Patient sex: M
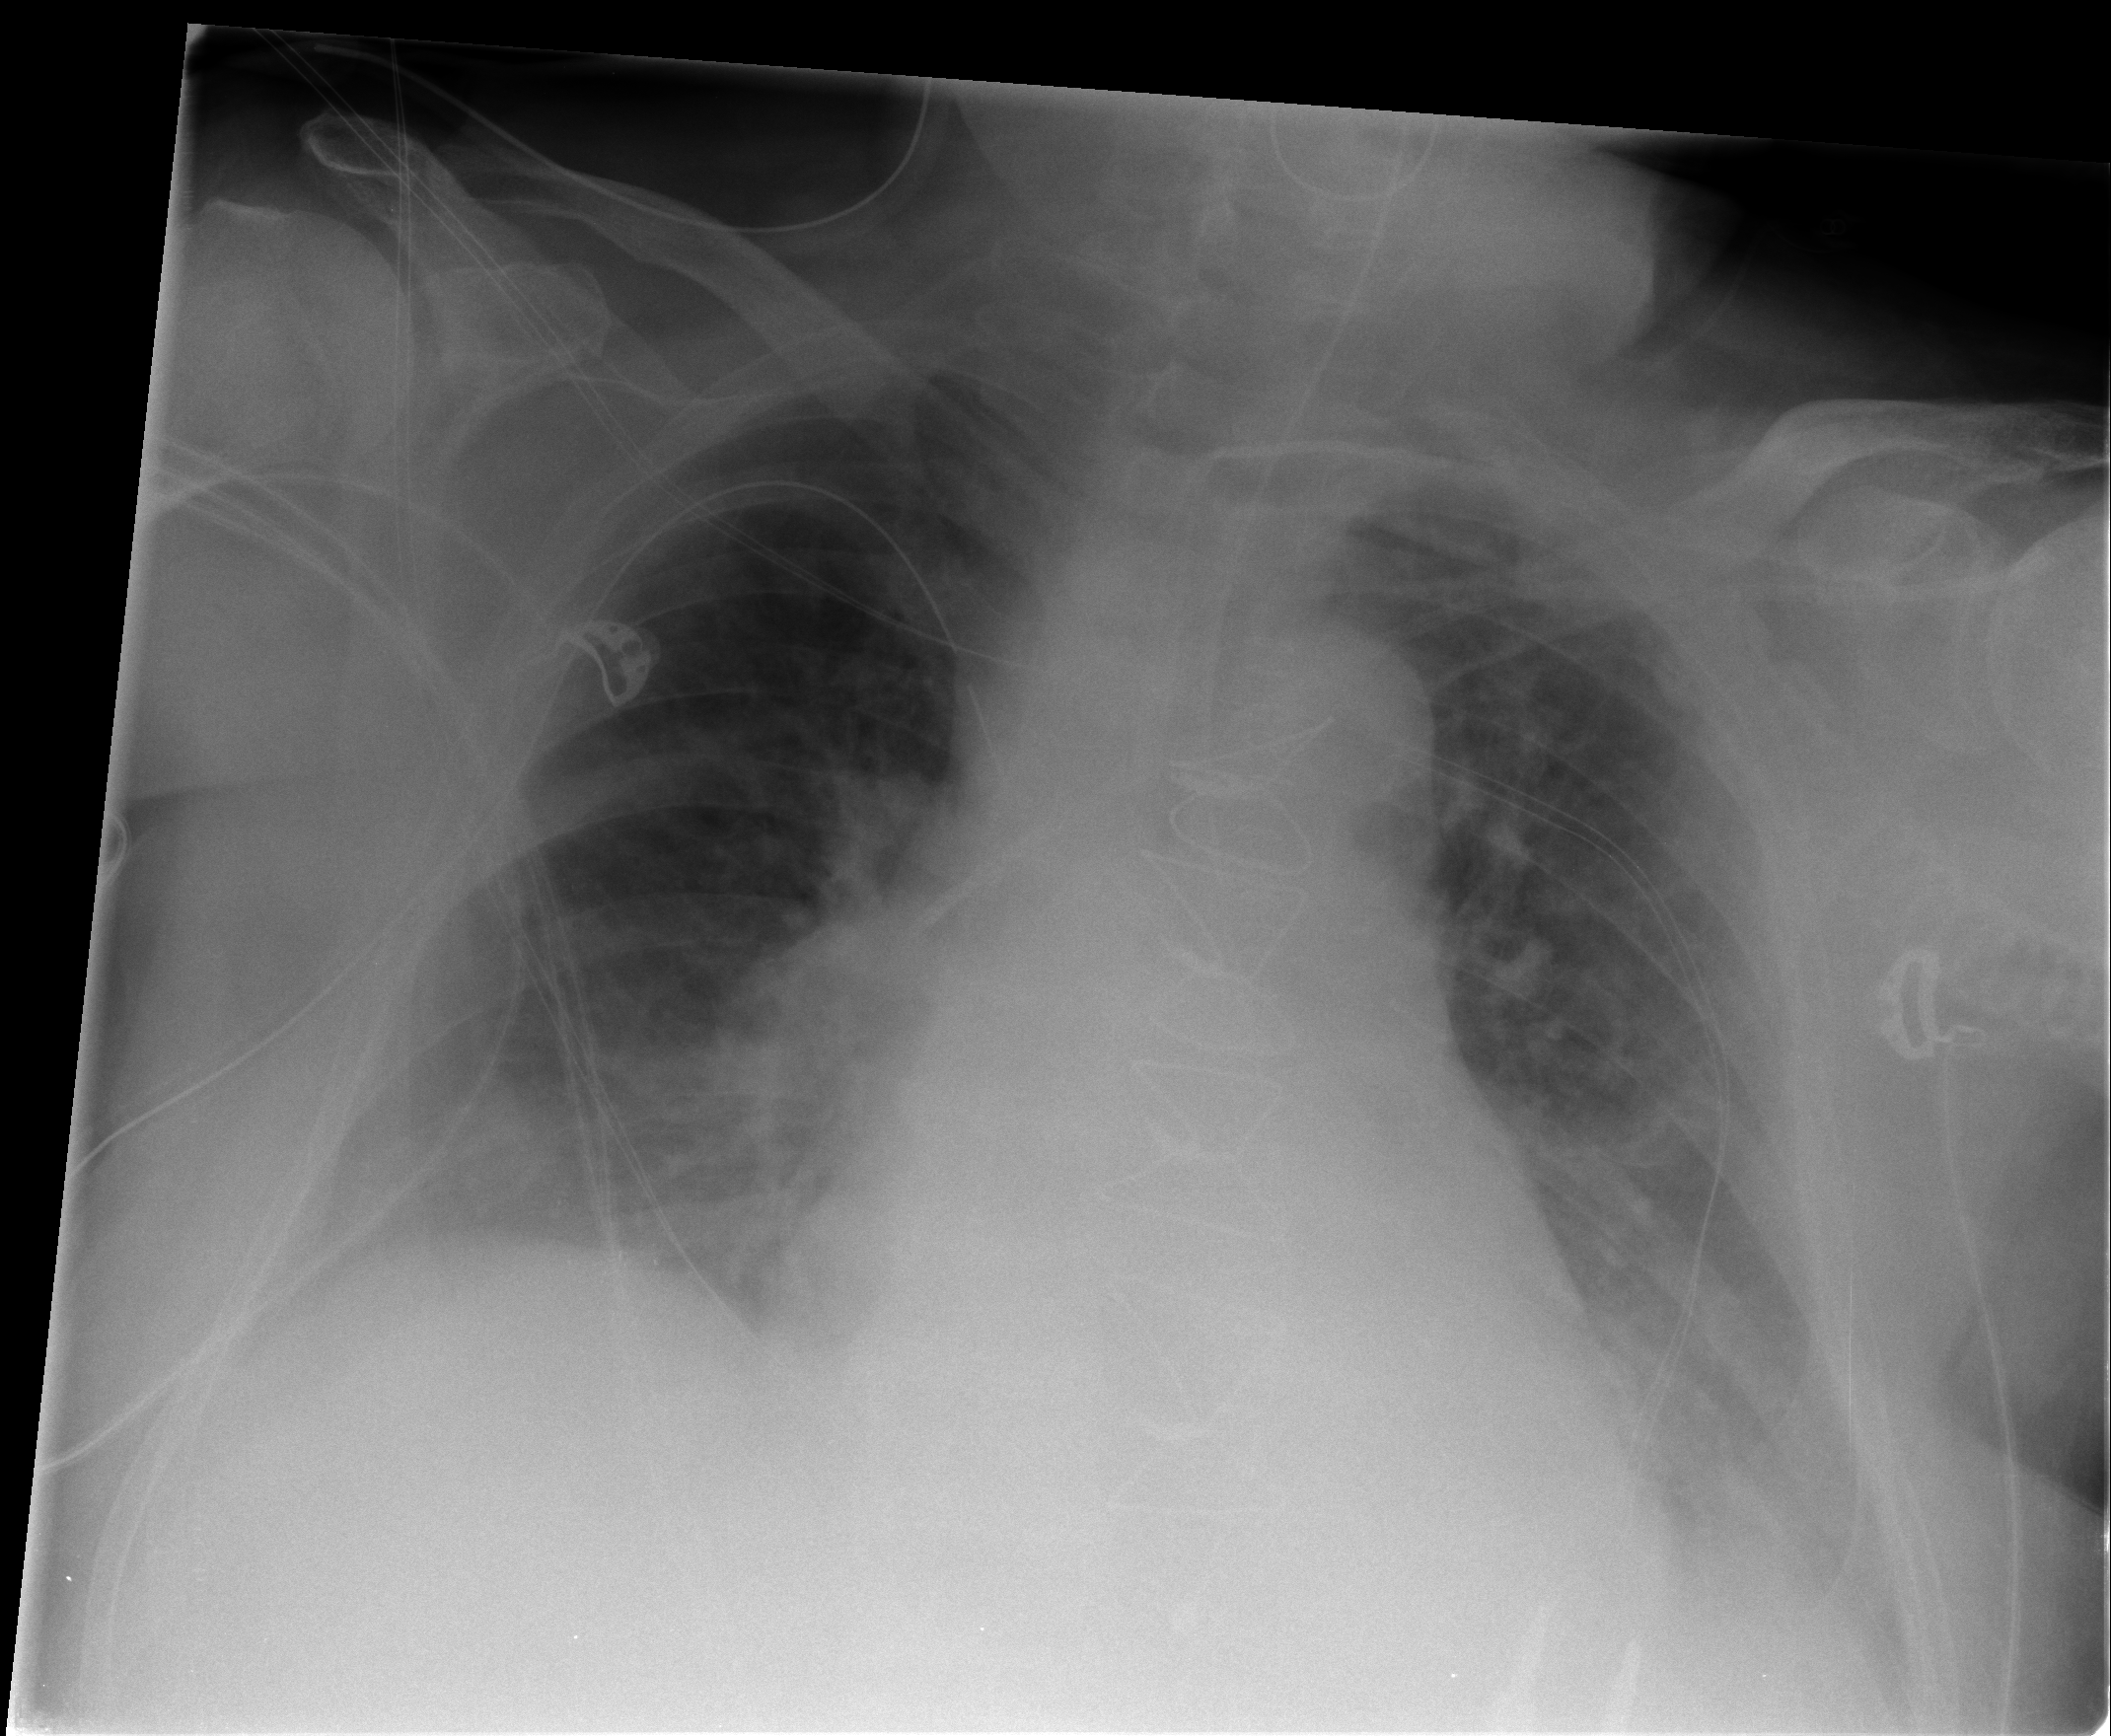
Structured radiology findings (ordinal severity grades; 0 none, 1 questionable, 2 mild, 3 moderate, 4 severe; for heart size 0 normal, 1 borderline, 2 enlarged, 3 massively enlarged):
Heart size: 2
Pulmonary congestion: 2
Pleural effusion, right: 1
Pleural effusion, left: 1
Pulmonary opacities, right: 1
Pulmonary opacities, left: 1
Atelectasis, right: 2
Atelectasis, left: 2